高一 · 计数
（2020 秋・垫江县校级月考）某运动制衣品牌为了成衣尺寸更精准, 现选择 15 名志愿者, 对其身高和臂展进行测量 (单位: 厘米), 图 1 为选取的 15 名志愿者身高与臂展的折线图, 图 2 为身高与臂展所对应的散点图, 并求得其回归方程为 $\hat{y}=1.16 x-30.75$, 以下结论中正确的为 ( )

图 1

图2
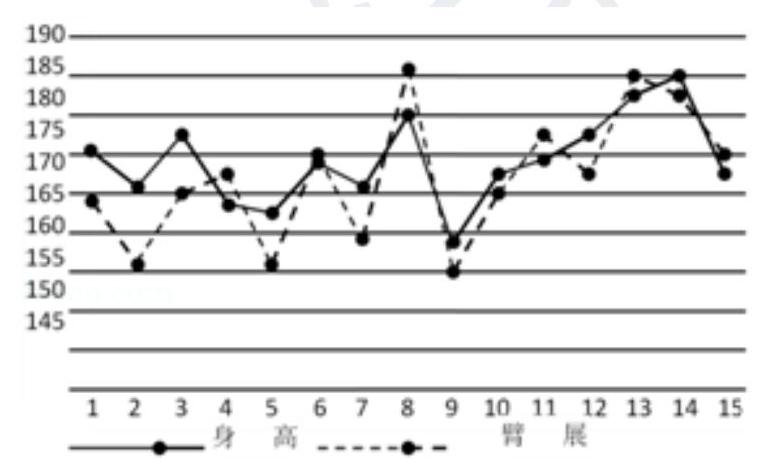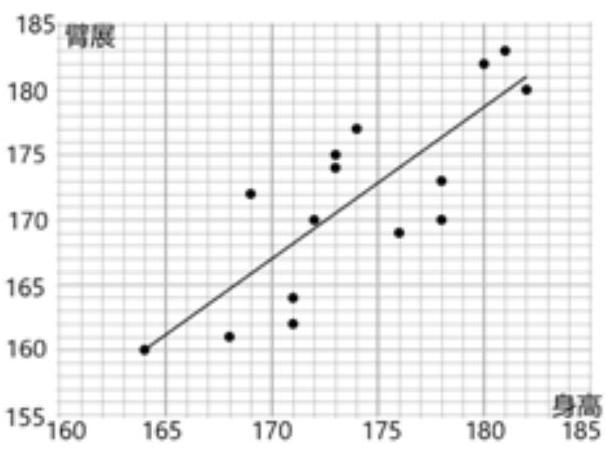
A. 15 名志愿者身高的极差大于臂展的极差

B. 身高相差 10 厘米的两人臂展都相差 11.6 厘米

C. 身高为 190 厘米的人臂展一定为 189.65 厘米
D. 15 名志愿者身高和臂展成正相关关系
答案: D
解析: 解: 由图 1 可知, 身高的最大值略小于臂展的最大值, 身高的最小值大于臂展的最小值,则身高极差小于臂展的极差, 故 $A$ 错误;

由回归方程为 $\hat{y}=1.16 x-30.75$,

可知身高相差 10 厘米的两人展臂的估计值相差 11.6 厘米，不是准确值，故 $B$ 错误;把身高 190 厘米, 代入回归方程可得展臂大约为 189.65 厘米, 不是准确值, 故 $C$ 错误;

由相关系数 $b>0$, 可知 15 名志愿者身高和臂展成正相关关系, 故 $D$ 正确.

故选: D.